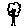
Label: tree